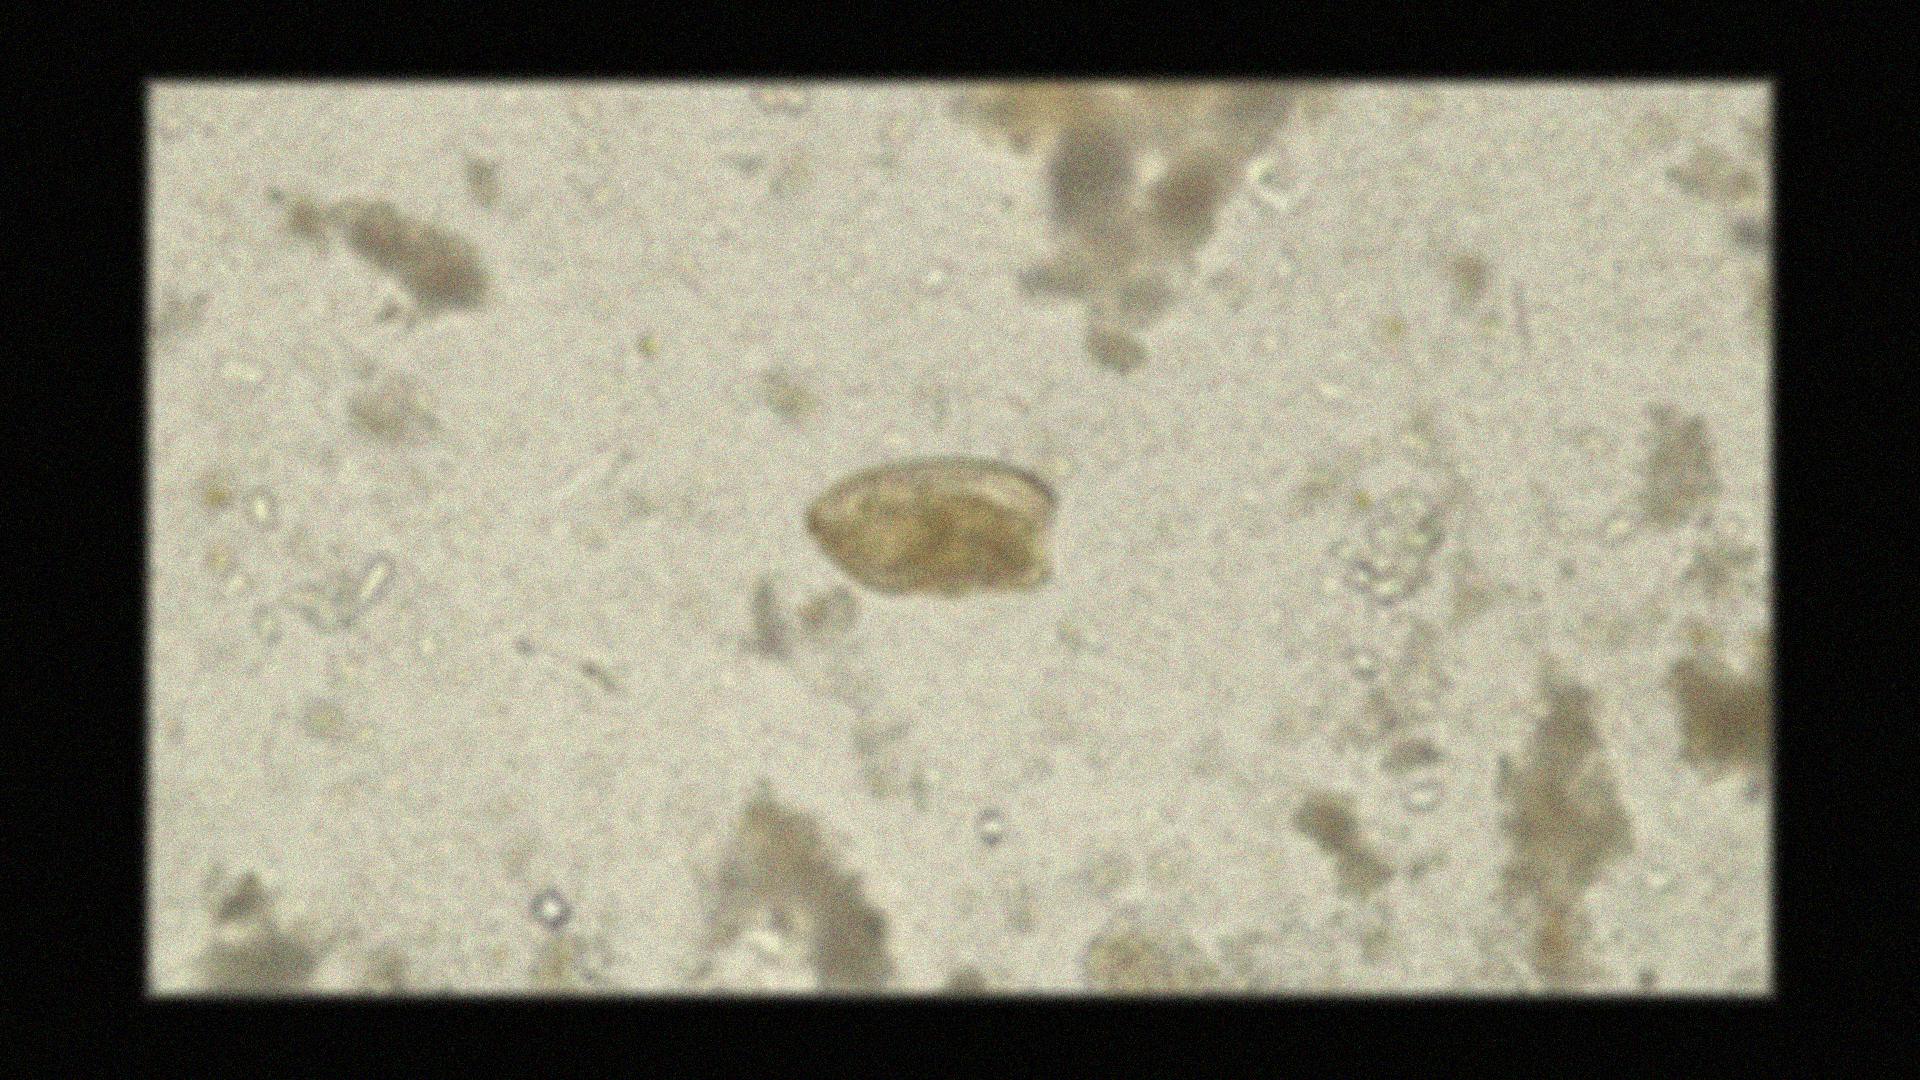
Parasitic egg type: Paragonimus spp